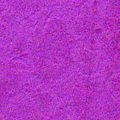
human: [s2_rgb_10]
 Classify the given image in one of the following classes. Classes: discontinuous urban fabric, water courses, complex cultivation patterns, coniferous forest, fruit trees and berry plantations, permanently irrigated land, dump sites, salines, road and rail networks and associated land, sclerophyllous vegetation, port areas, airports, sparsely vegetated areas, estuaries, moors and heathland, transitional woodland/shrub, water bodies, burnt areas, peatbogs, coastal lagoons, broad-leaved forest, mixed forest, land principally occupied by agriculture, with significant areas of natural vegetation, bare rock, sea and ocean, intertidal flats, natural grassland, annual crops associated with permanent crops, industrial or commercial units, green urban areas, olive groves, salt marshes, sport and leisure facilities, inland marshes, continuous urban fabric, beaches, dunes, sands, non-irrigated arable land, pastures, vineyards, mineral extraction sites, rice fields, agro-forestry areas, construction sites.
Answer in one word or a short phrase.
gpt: sea and ocean